Question: I am trying to import .reg file which is exported from another system who is having same configuration. Is it possible? If it is possible what kind of problem i may face? Thanks in advance
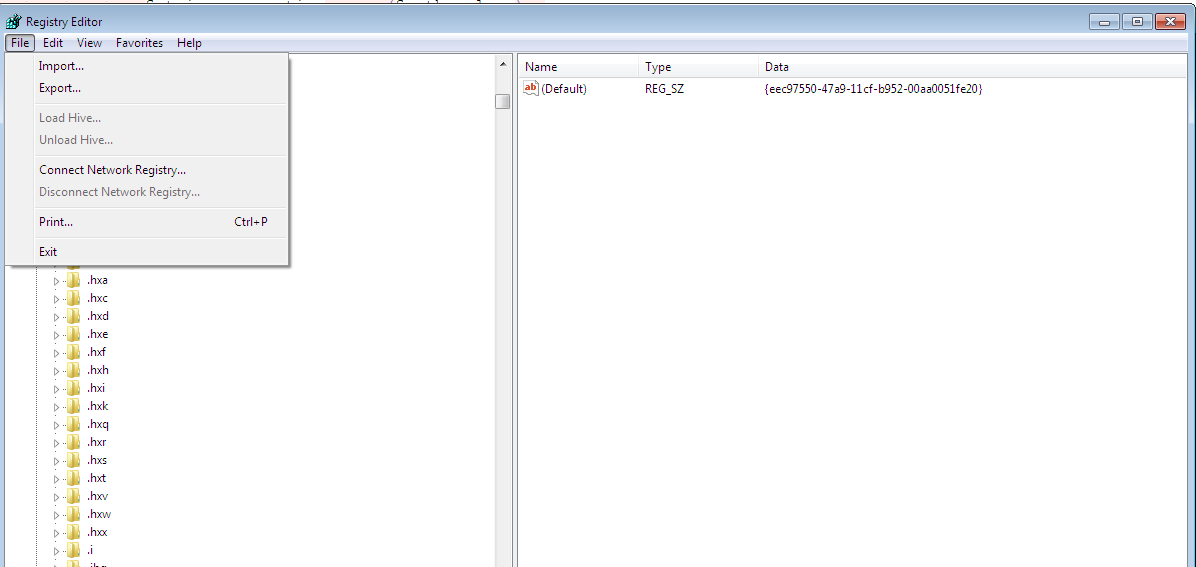
Answer: It is very hard to answer this question in general.
If you only import a single key that contains no paths that are unique to the system where you exported, it will almost certainly work without problems.
Especially all keys that are basically settings will work most of the time.
If they keys contain paths that don't exist on the other systems, or information about registered dlls/ocx files that are not present it will most certainly not work.
Keep in mind that those .reg files are all just text files, so a good idea would probably be to export it, open it with a text editor and look at what subkeys are contained within if you are unsure.
Also make a backup on the new system before the import, so you can revert all changes later.